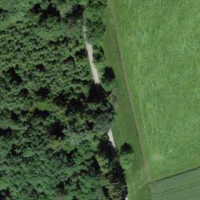
EUNIS habitat code: 44
Species observed at this site:
Circaea lutetiana